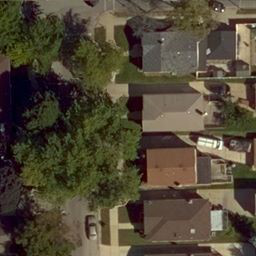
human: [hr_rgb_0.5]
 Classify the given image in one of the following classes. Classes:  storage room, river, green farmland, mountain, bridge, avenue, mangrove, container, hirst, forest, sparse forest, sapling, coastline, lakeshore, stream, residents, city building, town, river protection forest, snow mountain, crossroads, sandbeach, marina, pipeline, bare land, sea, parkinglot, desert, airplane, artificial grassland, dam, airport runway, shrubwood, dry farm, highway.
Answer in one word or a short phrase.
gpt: residents